Question: My eclipse isn't starting, it show this message, i've already download other versions, reinstalled jre. but still showing that message.

Any idea of how i can fix that ?
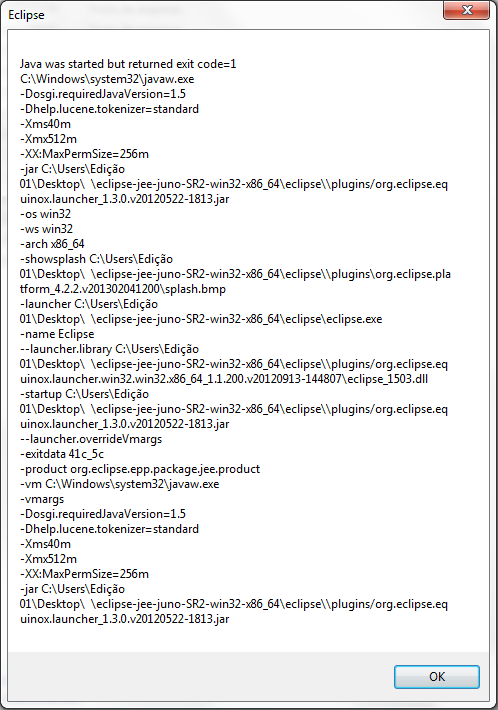
Answer: You could try to specify the right JVM in your 'eclipse.ini' file:
'''
-startup
plugins/org.eclipse.equinox.launcher_1.2.0.v20110502.jar
--launcher.library
plugins/org.eclipse.equinox.launcher.win32.win32.x86_1.1.100.v20110502
-product
org.eclipse.epp.package.java.product
--launcher.defaultAction
openFile
--launcher.XXMaxPermSize
256M
-showsplash
org.eclipse.platform
--launcher.XXMaxPermSize
256m
--launcher.defaultAction
openFile
-vm
C:\Java\JDK.5in\javaw.exe
-vmargs
-Dosgi.requiredJavaVersion=1.5
-Xms40m
-Xmx1024m
'''
Check <URL> for more.